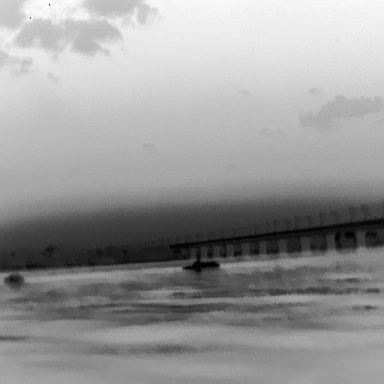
There is a warship in the infrared image.